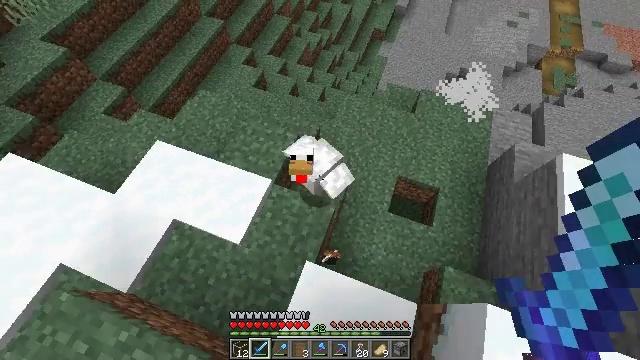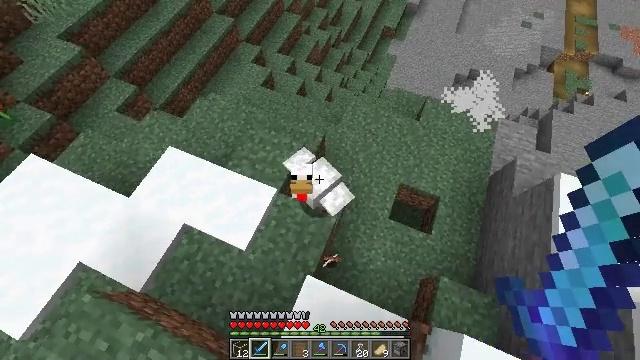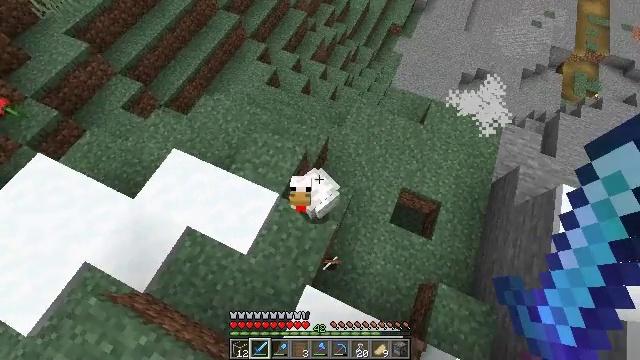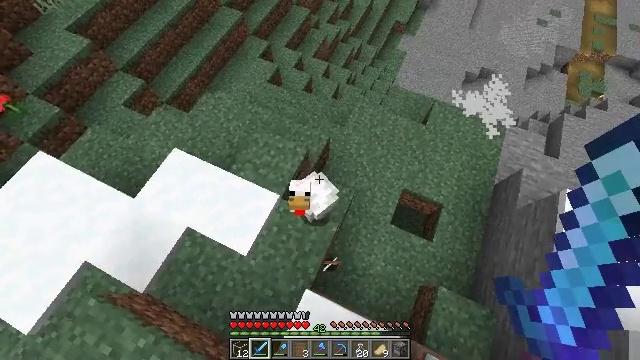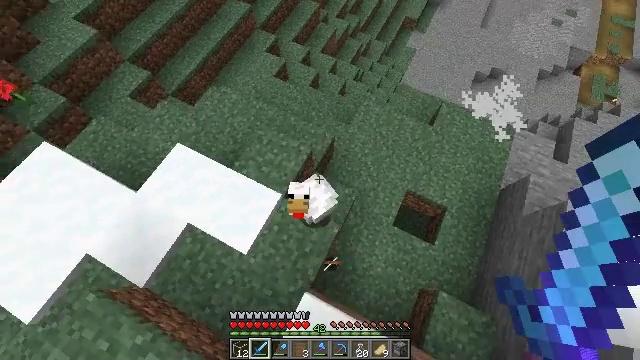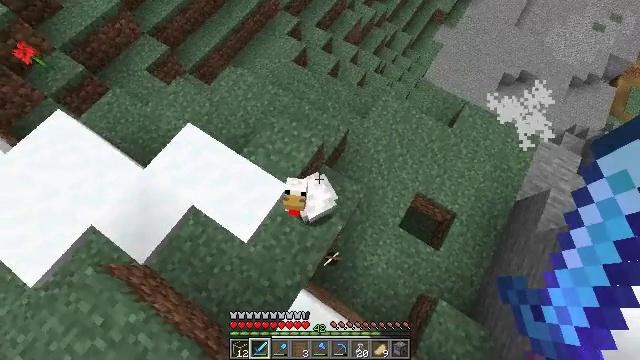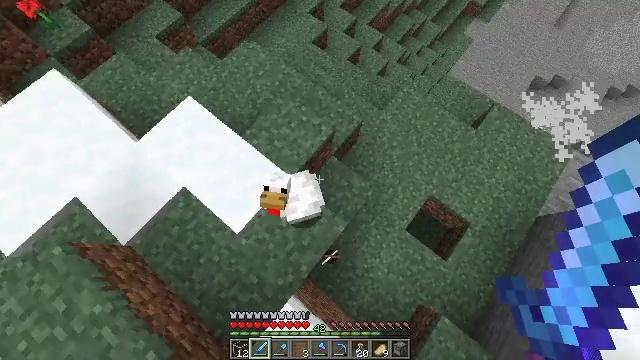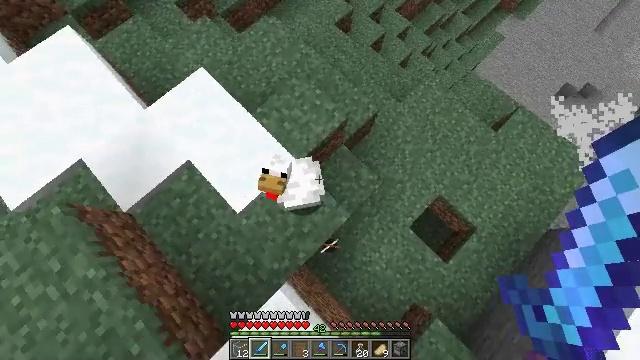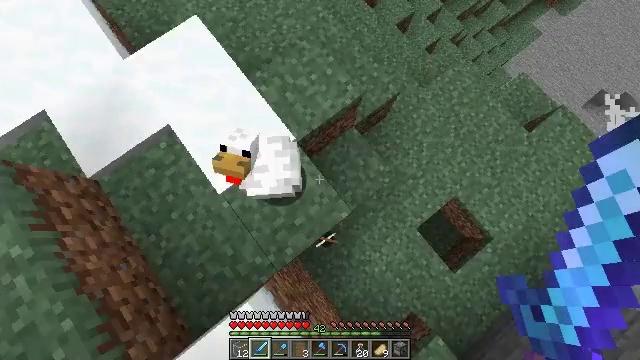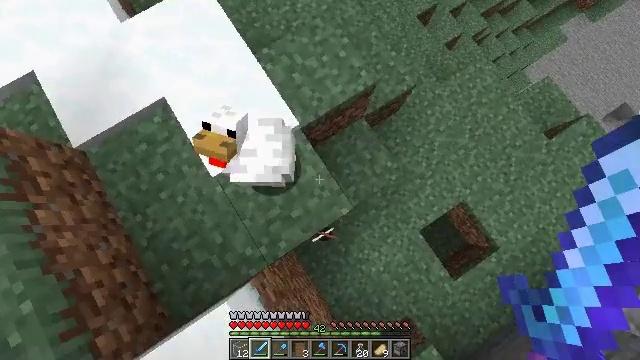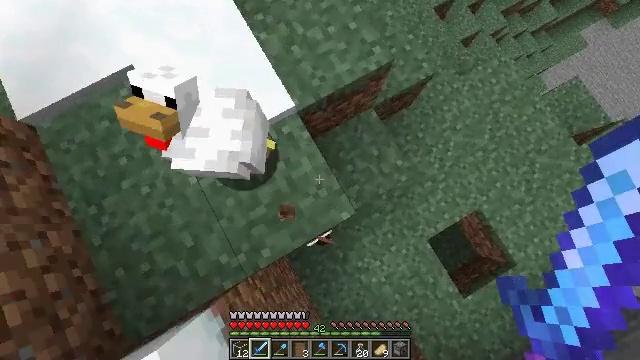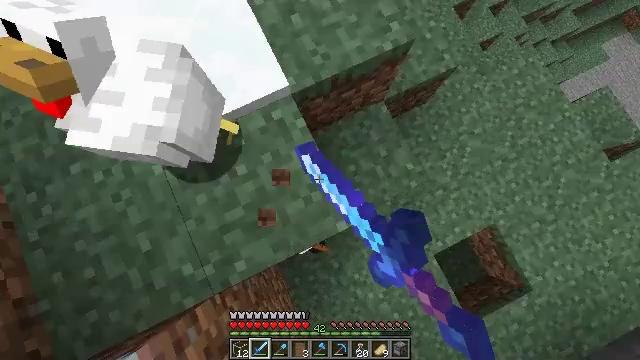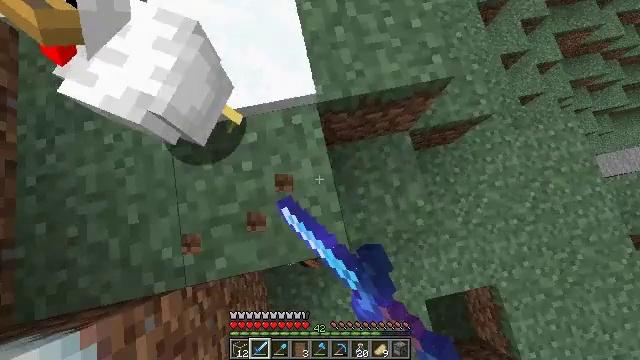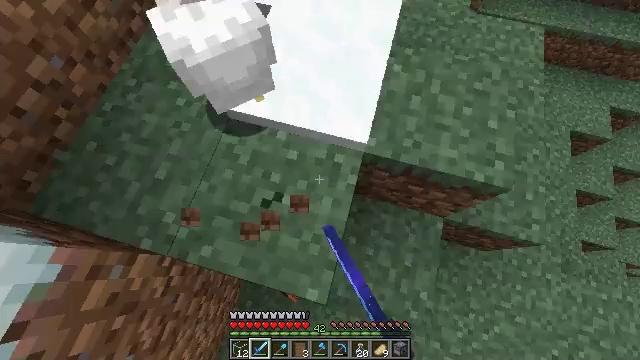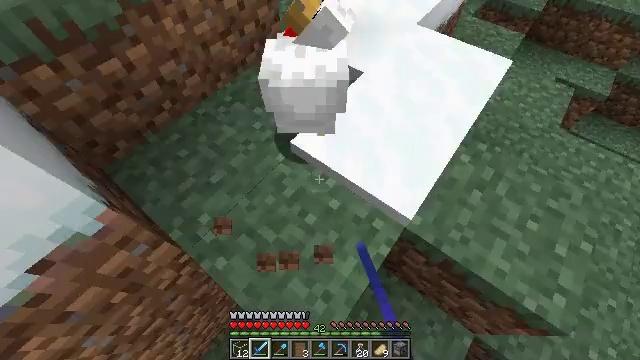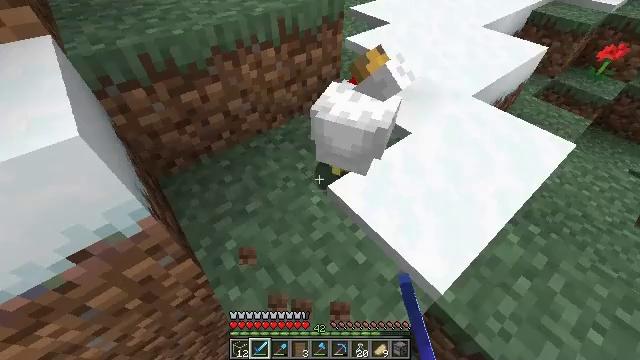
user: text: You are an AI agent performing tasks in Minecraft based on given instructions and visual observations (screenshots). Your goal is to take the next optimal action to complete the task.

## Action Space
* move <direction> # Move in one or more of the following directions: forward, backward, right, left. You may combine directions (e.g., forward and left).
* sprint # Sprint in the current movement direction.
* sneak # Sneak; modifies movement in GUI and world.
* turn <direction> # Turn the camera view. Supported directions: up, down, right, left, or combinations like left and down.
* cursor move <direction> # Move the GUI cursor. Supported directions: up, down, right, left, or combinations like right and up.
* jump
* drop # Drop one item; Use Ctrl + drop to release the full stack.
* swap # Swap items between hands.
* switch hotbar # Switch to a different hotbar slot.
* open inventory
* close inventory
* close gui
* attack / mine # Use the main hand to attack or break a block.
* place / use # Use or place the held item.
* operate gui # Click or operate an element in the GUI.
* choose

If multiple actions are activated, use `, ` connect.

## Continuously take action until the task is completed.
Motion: motion action
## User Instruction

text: Combat the chicken.
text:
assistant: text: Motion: move forward, turn left and down, jump
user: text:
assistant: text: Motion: move forward, turn left and down, jump
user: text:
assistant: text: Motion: move forward, jump
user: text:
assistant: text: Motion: turn left and down
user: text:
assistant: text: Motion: turn left and down
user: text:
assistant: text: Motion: turn left and down
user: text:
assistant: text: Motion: turn left and down
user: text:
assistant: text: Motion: turn left and down
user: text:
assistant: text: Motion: turn left and down
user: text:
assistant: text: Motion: turn left, attack / mine
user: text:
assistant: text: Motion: turn left, attack / mine
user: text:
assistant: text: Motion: turn left and up, attack / mine
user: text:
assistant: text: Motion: turn left and up, attack / mine
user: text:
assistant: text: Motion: turn left and up
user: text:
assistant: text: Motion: turn left and up
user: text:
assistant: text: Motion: turn left and up
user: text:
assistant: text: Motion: turn left and up
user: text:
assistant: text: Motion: turn up
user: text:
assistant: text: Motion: turn up
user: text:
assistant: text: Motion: no_op
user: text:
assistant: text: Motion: no_op
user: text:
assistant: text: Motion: no_op
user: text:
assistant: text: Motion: no_op
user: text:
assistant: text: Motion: no_op
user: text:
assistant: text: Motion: turn right, jump
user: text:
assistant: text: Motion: move forward, turn right, jump
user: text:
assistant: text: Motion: move forward, turn right, jump
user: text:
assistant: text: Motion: move forward, turn right, jump
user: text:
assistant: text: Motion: move forward, jump
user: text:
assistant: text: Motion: move forward, jump